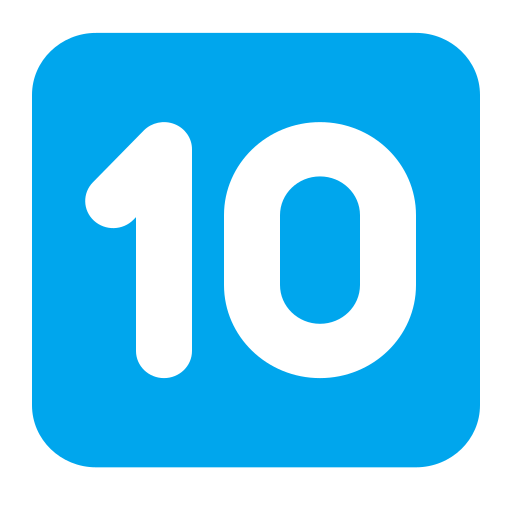
keycap 10 flat